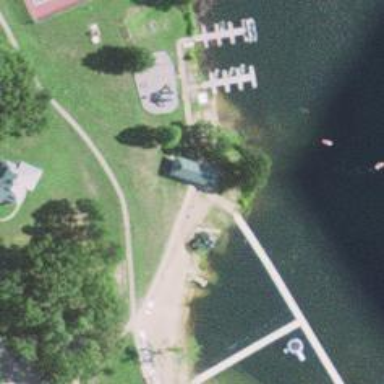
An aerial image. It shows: Lifeguard on duty.